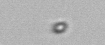
Label: nanoplankton_mix